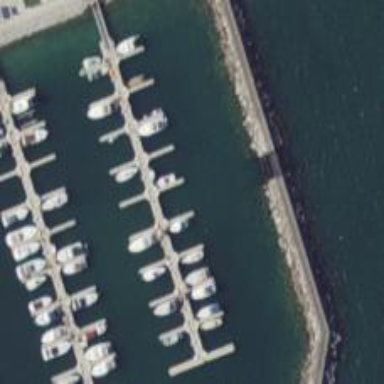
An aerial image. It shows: Man-made pier.